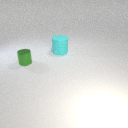
large cyan rubber cylinder to the right of small green metal cylinder